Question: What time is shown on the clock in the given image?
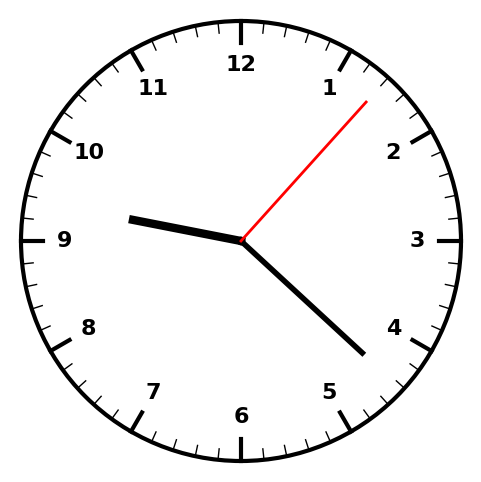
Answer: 09:22:07